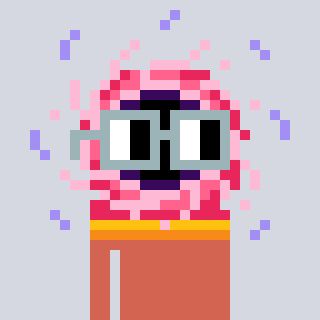
a pixel art character with square dark gray glasses, a blackhole-shaped head and a peachy-colored body on a cool background